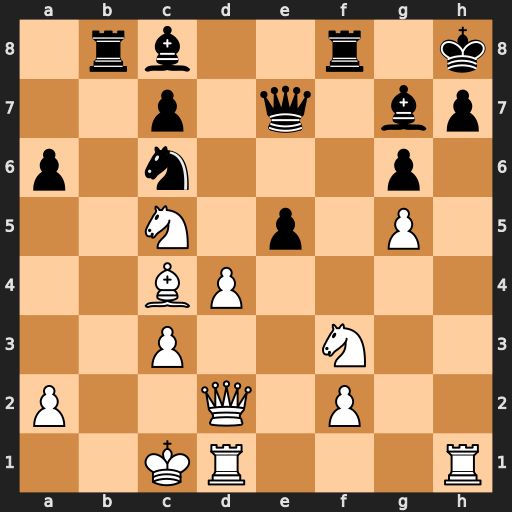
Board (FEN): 1rb2r1k/2p1q1bp/p1n3p1/2N1p1P1/2BP4/2P2N2/P2Q1P2/2KR3R
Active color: w
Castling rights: -
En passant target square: -
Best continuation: Rxh7+ Kxh7 Rh1+ Bh6 Rxh6+ Kg7 Nh4